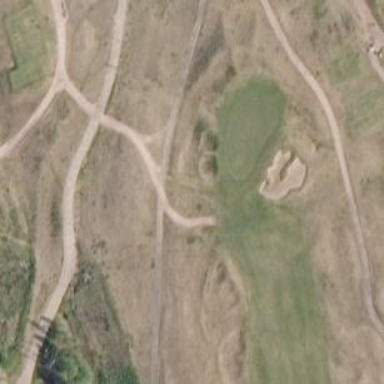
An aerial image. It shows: Path used for both walking and golf.